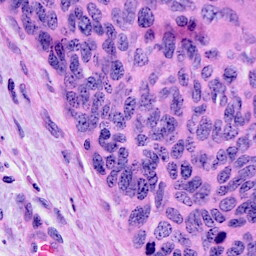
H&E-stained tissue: Cervix